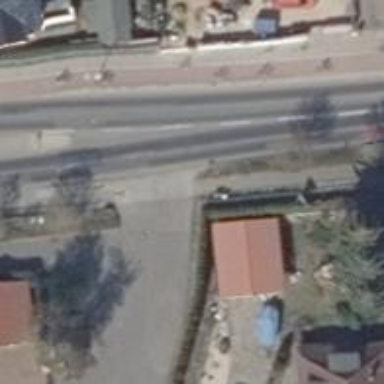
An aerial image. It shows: Secondary road with separate sidewalks on both sides. The road has asphalt surface.